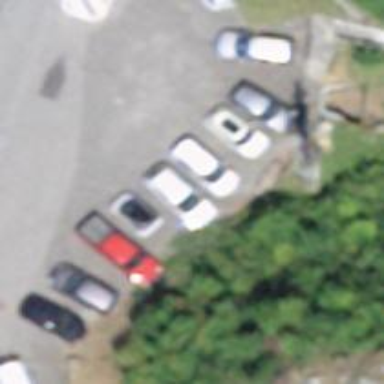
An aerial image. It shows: Parking area.